Field crop: maize
Growth stage: 2
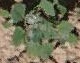
Species: chenopodium